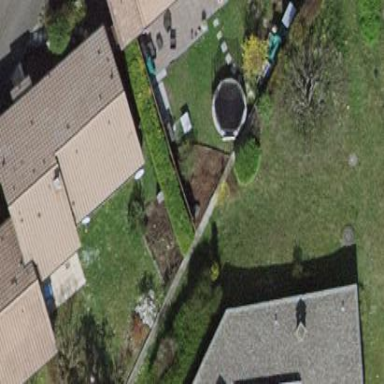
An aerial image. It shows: Garden surrounded by fence.